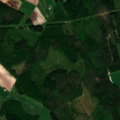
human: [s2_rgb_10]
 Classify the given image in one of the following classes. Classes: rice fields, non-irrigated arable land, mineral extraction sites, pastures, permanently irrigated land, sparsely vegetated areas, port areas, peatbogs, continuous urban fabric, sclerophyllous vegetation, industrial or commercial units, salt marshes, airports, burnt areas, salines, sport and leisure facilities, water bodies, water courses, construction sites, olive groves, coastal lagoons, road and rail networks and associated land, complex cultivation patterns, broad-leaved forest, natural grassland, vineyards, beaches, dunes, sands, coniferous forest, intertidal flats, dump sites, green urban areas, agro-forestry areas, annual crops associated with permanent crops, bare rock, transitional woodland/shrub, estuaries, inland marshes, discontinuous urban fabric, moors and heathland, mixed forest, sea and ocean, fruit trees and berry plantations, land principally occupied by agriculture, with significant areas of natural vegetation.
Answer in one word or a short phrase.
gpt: non-irrigated arable land, mixed forest, transitional woodland/shrub